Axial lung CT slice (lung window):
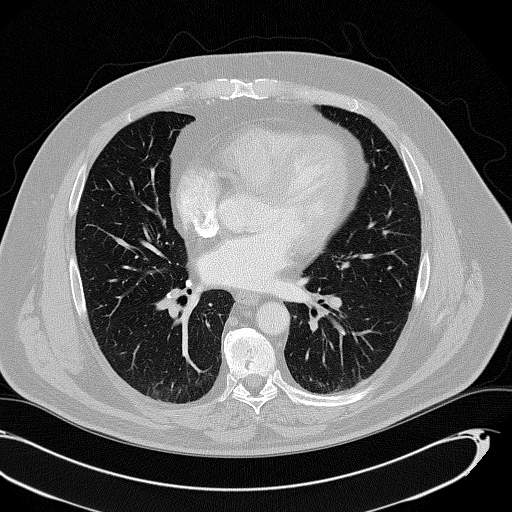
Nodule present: no